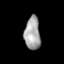
Tissue: lung
Cell type: Epithelial cells
Senescence score: 0.1924
Nuclear area (px): 511
Mean DAPI intensity: 165.168